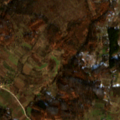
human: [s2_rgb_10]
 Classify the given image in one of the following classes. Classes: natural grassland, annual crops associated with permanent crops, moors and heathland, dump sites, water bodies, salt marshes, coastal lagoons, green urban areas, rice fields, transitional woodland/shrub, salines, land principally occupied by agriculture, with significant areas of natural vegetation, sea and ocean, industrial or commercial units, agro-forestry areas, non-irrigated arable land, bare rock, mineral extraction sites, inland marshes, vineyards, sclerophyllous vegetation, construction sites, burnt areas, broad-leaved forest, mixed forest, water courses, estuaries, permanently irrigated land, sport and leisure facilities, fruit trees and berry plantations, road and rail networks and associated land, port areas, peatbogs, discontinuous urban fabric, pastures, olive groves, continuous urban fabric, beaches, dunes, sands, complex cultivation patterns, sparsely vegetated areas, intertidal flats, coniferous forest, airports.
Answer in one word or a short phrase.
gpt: complex cultivation patterns, land principally occupied by agriculture, with significant areas of natural vegetation, broad-leaved forest